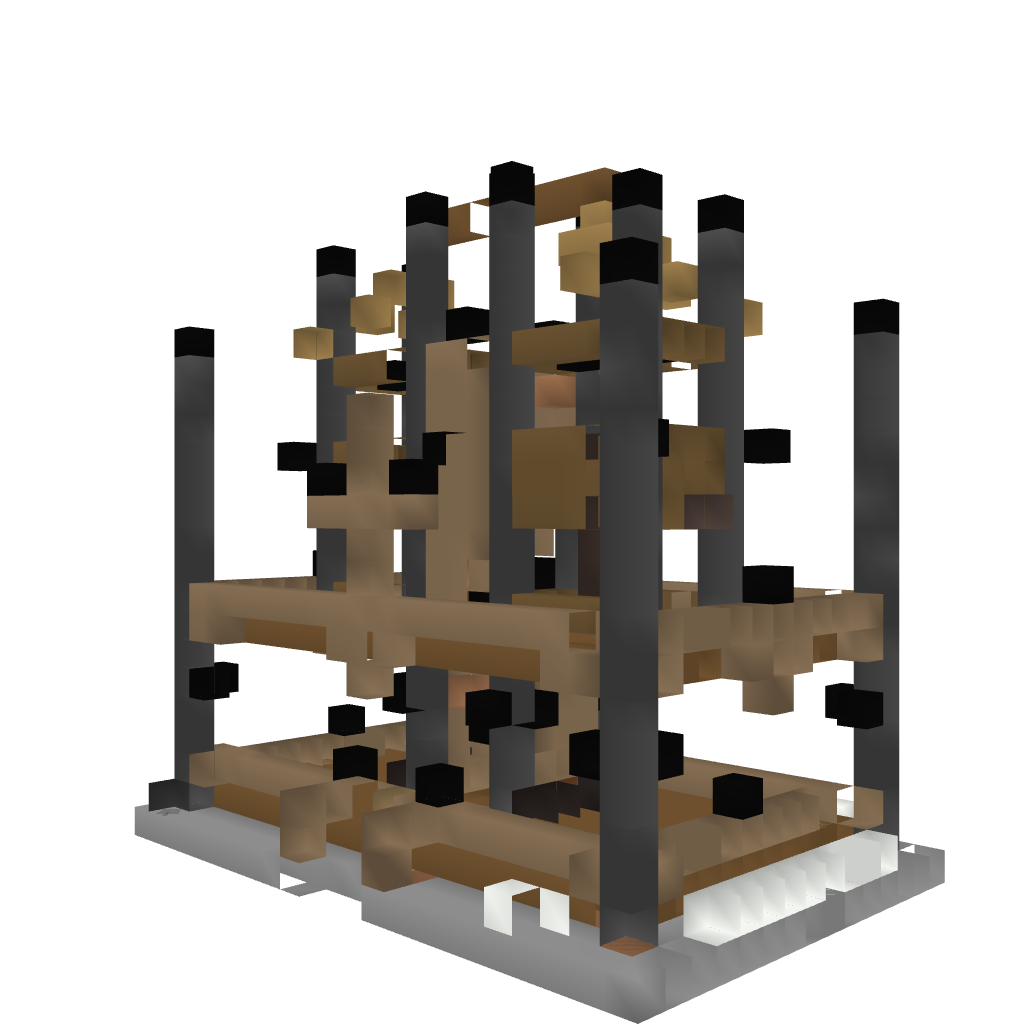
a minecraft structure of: Spiral Stair Wooden House